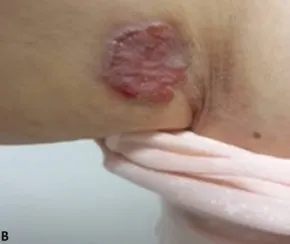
Lesion aspect before.
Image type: medical_photograph (other_medical_photograph)